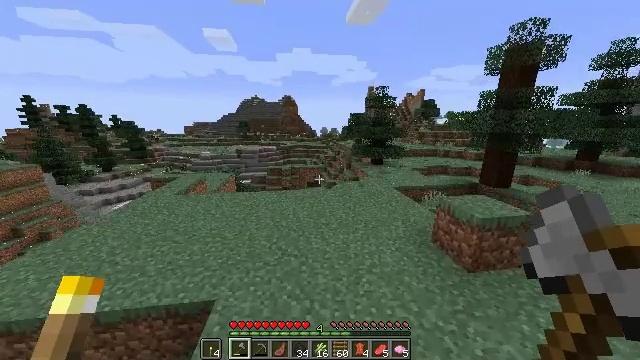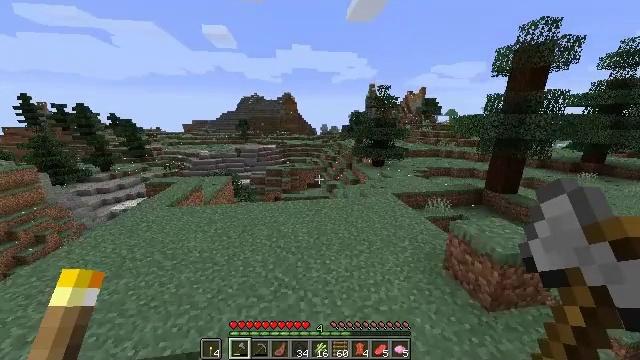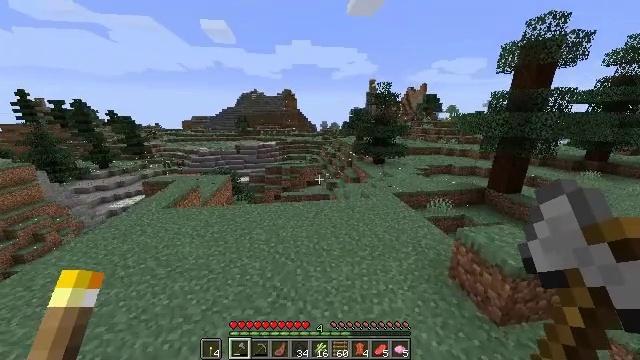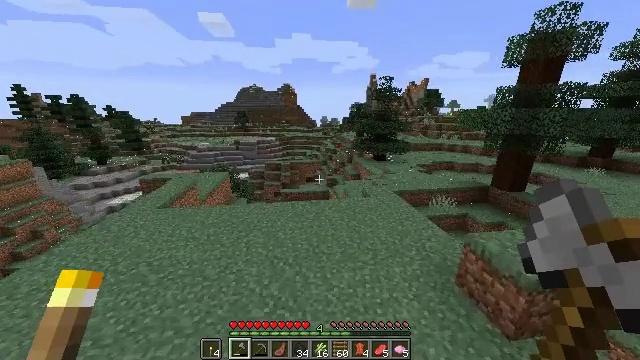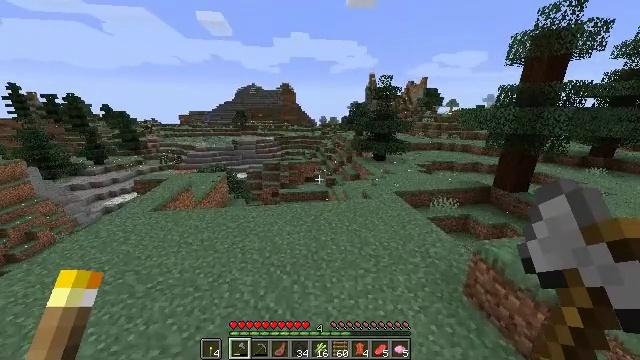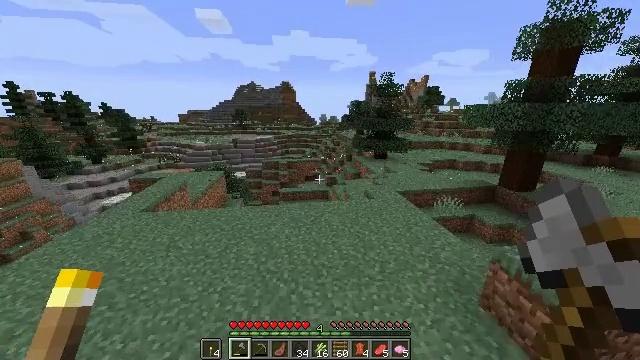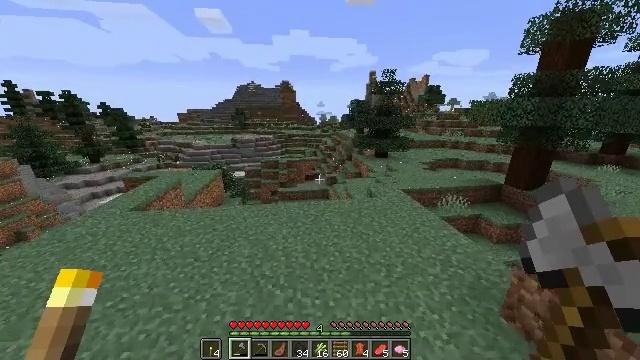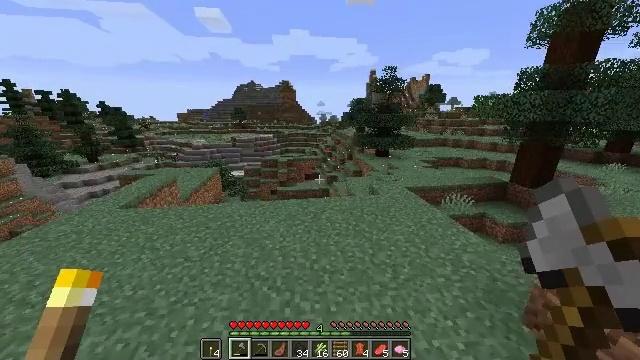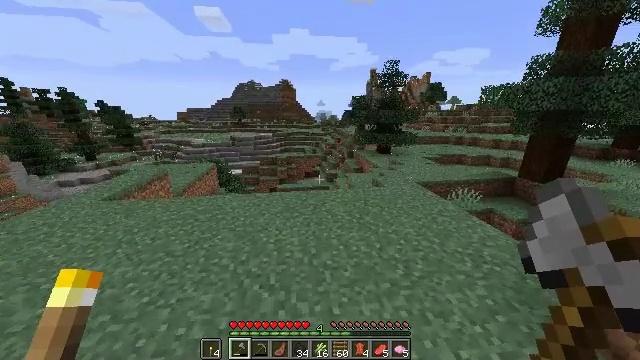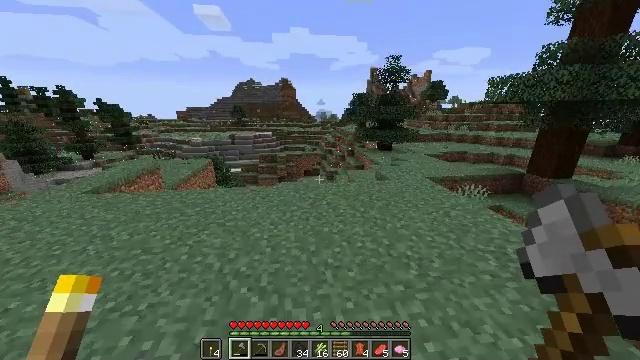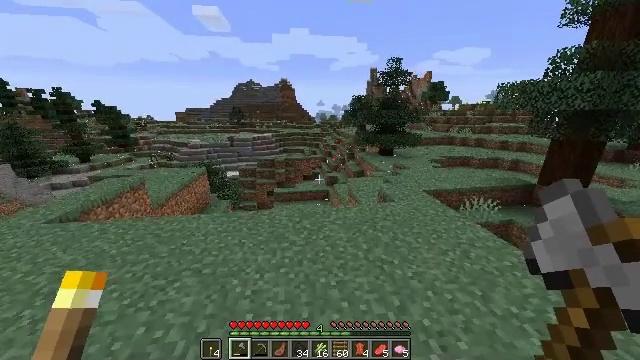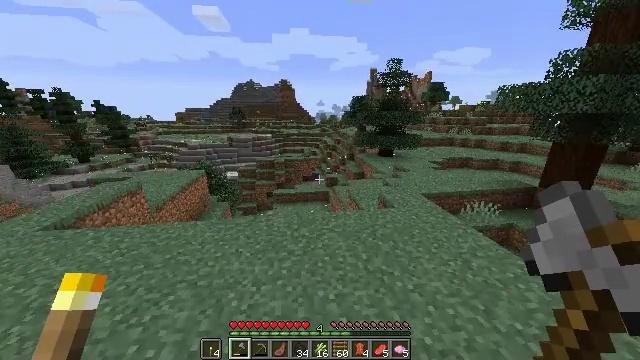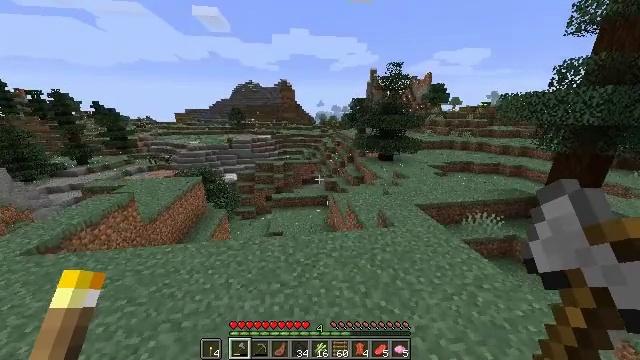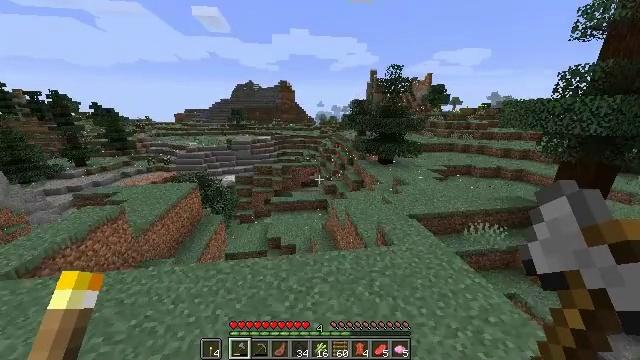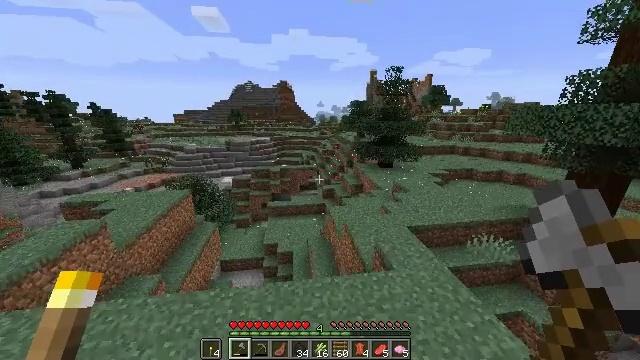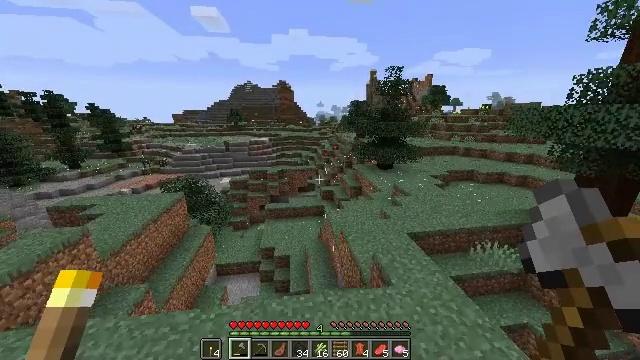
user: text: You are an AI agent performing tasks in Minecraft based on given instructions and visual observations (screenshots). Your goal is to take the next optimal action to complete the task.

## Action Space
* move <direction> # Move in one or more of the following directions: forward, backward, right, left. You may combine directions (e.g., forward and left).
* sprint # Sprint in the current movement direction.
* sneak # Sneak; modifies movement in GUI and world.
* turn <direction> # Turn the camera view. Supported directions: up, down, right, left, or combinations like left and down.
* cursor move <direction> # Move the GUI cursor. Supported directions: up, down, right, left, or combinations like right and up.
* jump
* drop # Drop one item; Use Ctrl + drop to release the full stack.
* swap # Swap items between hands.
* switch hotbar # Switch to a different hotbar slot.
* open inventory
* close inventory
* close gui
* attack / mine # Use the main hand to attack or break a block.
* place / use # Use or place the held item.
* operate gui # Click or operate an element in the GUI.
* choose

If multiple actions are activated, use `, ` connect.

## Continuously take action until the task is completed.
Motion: motion action
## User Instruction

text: Combat the cow.
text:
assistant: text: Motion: move forward, sprint, jump
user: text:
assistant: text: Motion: move forward, sprint, jump
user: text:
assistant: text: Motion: move forward, sprint, turn down, jump
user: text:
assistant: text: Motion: move forward, sprint, jump
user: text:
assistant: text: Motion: move forward, sprint, jump
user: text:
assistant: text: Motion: move forward, sprint, jump
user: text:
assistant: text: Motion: move forward, sprint, jump
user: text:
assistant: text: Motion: move forward, sprint, jump
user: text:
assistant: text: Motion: move forward, sprint, jump
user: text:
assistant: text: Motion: move forward and move right, sprint, jump
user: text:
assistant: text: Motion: move forward and move right, sprint, jump
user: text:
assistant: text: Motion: move forward and move right, sprint, jump
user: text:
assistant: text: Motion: move forward and move right, sprint, jump
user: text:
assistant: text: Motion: move forward and move right, sprint, jump
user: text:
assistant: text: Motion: move forward and move right, sprint, jump
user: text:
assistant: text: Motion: move forward and move right, sprint, jump
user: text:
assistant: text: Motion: move forward and move right, sprint, jump
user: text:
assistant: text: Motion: move forward and move right, sprint, jump
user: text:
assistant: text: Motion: move forward and move right, sprint, jump
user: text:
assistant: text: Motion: move forward and move right, sprint
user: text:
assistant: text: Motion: move forward and move right, sprint, turn right
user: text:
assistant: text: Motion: move forward, sprint, turn right and down
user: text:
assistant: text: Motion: move forward, sprint, turn right and down
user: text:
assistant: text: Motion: move forward, sprint, turn right
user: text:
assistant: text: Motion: move forward, sprint, turn down
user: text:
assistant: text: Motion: move forward, sprint, turn down, jump
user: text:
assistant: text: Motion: move forward, sprint, jump
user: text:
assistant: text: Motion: move forward, sprint, jump
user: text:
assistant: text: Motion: move forward, sprint, jump
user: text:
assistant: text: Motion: move forward, sprint